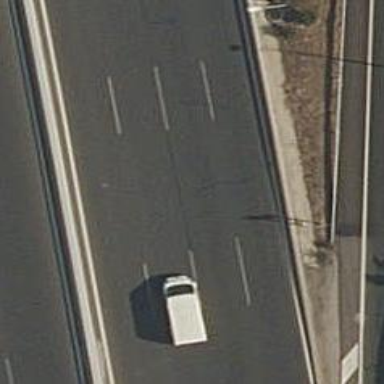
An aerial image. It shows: Asphalt motorway.